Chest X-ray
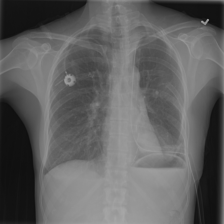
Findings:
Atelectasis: negative
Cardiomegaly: negative
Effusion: positive
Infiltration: negative
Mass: negative
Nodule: negative
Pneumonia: negative
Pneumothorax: positive
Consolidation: negative
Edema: negative
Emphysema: negative
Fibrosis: negative
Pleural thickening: negative
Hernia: negative